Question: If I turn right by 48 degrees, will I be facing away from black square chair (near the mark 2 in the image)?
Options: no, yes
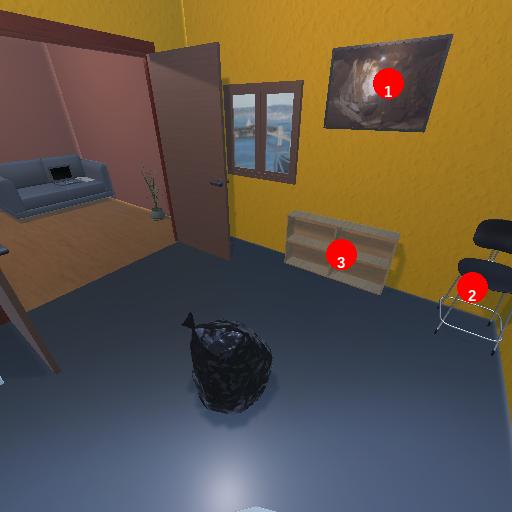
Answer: no